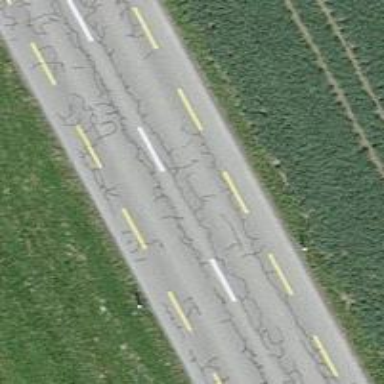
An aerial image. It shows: Primary highway with dedicated lane for cyclists.